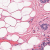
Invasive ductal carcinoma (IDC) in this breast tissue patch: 0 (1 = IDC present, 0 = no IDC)